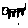
Label: cat